Question: So, I have a main 'WrapPanel' called "valoresPanel". When I start running I need to click the 'Button' labeled "2" (below) and a 'TextBox' needs to appear inside the 'WrapPanel' labeled "1" thats was created in runtime.

This is my code for the "+ button" right now:
'''
void novoValor_Click(object sender, RoutedEventArgs e)
{
WrapPanel wpValores = new WrapPanel();
Button deleteValor = new Button();
TextBox txtValor = new TextBox();
deleteValor.Height = 25;
deleteValor.Width = 25;
deleteValor.Content = "X";
txtValor.Height = 25;
txtValor.Width = 70;
txtValor.Margin = new Thickness(0, 0, 8, 0);
wpValores.Height = 25;
wpValores.Width = 105;
wpValores.Children.Add(deleteValor);
wpValores.Children.Add(txtValor);
valoresPanel.Children.Add(wpValores);
deleteValor.Click += deleteValor2_Click;
}
'''
So, i updated my code using only one WrapPanel per item, now i can add a item, add values and delete the item with its respective values but i cant delete a specific value, this is my code by now:
<URL>
'''
void novoValor_Click(object sender, RoutedEventArgs e)
{
Button btn = sender as Button;
WrapPanel wpFather = btn.Parent as WrapPanel;
WrapPanel wpValue = new WrapPanel();
Button deleteValue = new Button();
TextBox txtValue = new TextBox();
wpValue.Height = 25;
wpValue.Width = 105;
deleteValue.Height = 25;
deleteValue.Width = 25;
deleteValue.Content = "-";
txtValue.Height = 25;
txtValue.Width = 70;
txtValue.Margin = new Thickness(0, 0, 8, 0);
wpValue.Children.Add(deleteValue);
wpValue.Children.Add(txtValue);
wpFather.Children.Add(wpValue);
deleteValue.Click += deleteValor_Click;
}
void deleteValor_Click(object sender, RoutedEventArgs e)
{
Button btn = sender as Button;
WrapPanel panel = btn.Parent as WrapPanel;
entradasPanel.Children.Remove(panel);
}
'''
If someone need any other information im willing to send it as fast as I can!
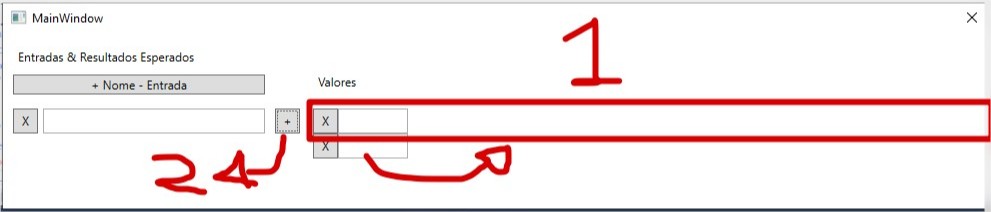
Answer: I could solve my last question with the following code:
'''
void deleteValue_Click(object sender, RoutedEventArgs e)
{
Button btn = sender as Button;
WrapPanel panel = btn.Parent as WrapPanel;
WrapPanel panelPai = panel.Parent as WrapPanel;
panelPai.Children.Remove(panel);
}
'''